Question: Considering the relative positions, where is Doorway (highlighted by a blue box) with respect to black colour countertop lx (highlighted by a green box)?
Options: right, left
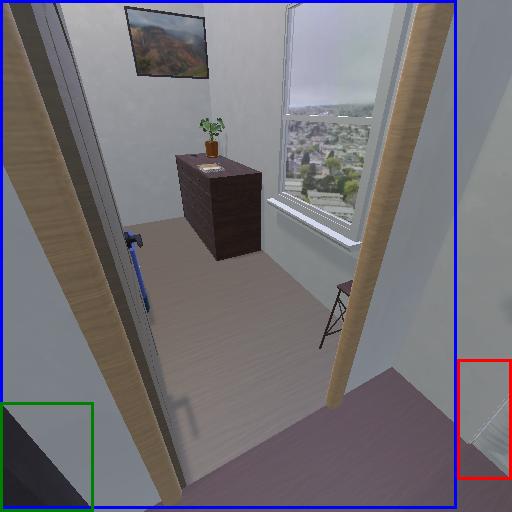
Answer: right